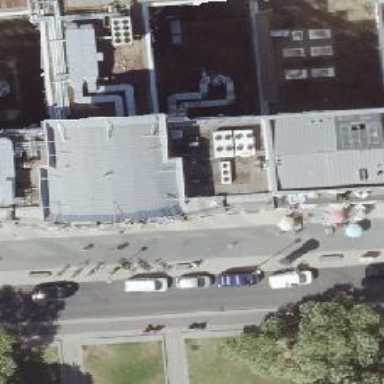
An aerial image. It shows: Clothing store.